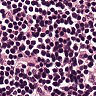
Metastatic tissue present: no